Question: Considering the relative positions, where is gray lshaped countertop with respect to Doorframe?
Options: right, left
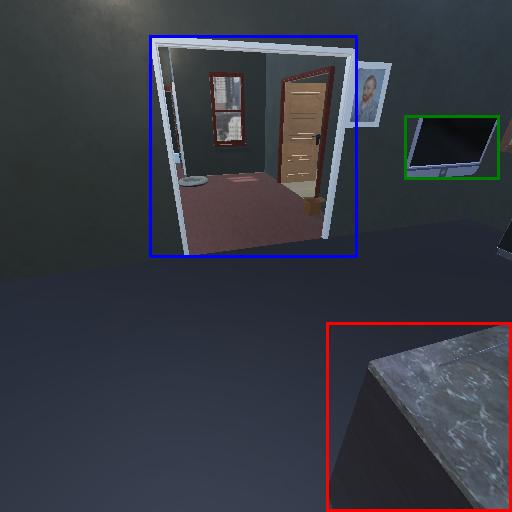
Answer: right